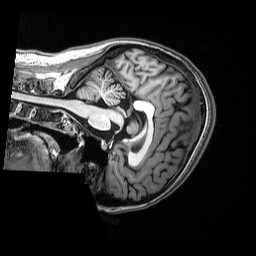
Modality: T1w
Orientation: sagittal
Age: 20
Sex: female
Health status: healthy
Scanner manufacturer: siemens
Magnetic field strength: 3 T
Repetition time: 2.53 s
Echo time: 0.00339 s